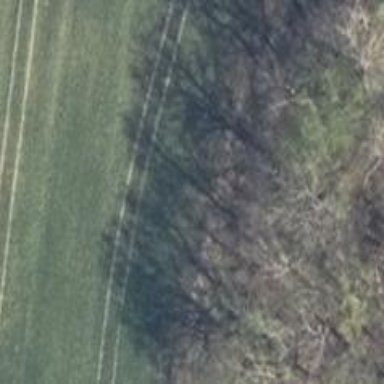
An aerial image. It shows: Grass track with grade5 tracktype.